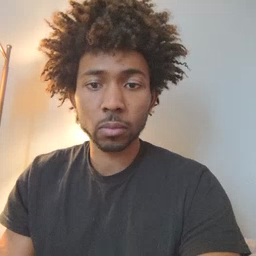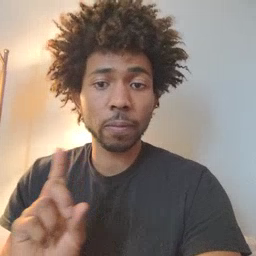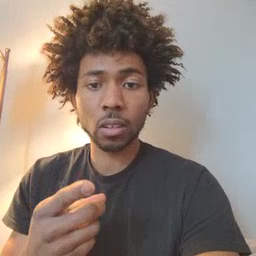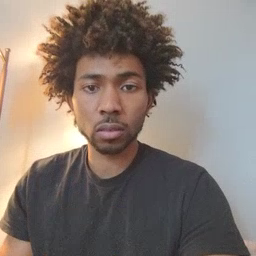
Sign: first